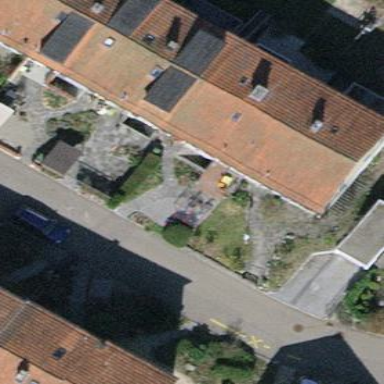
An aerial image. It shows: Building with tiled roof.